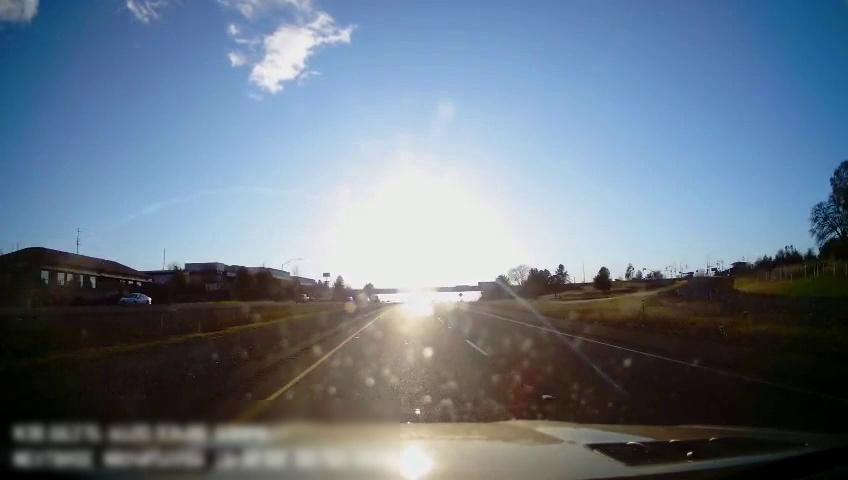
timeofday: Day
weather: Sunny
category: Drivable Space
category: Drivable Space
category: Drivable Space
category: Vehicles | Car
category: Vehicles | Truck
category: Lanes | Current Lane
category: Lanes | Current Lane
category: Lanes | Alternate Lane
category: Traffic | Signs
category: Traffic | Signs